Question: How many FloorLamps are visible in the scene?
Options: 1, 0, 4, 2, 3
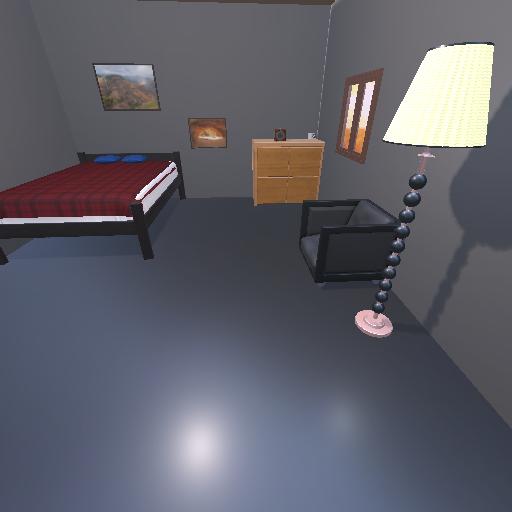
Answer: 1